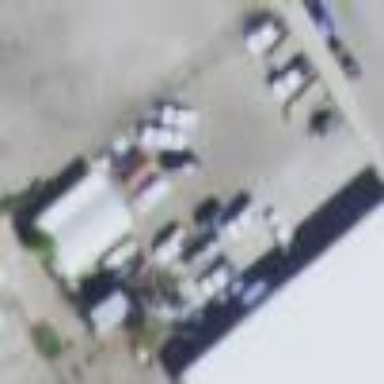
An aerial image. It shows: Industrial area with scrap yard surrounded by fence.